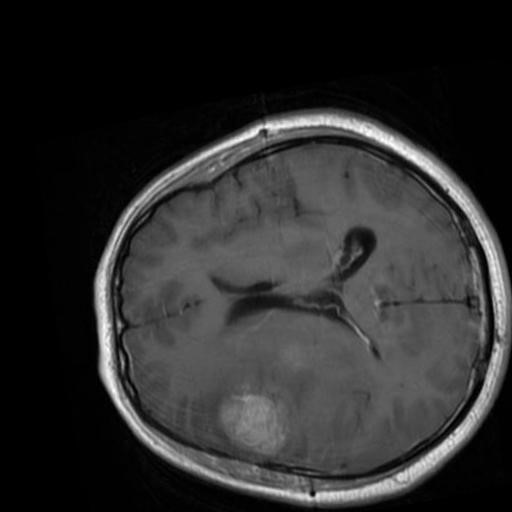
Label: brain_menin